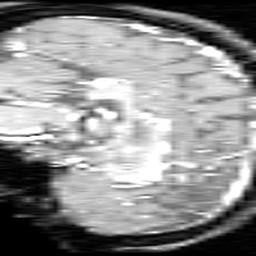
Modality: inplaneT1
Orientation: sagittal
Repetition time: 0.2 s
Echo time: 0.0036 s